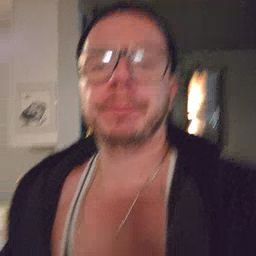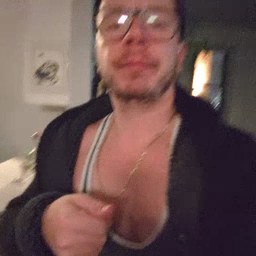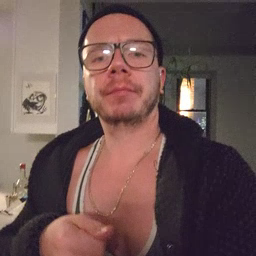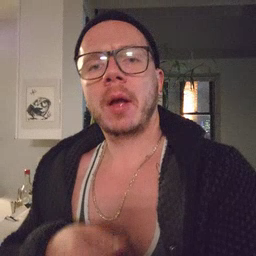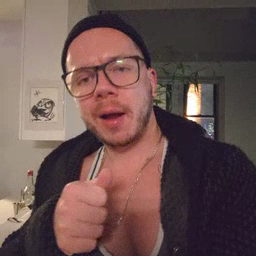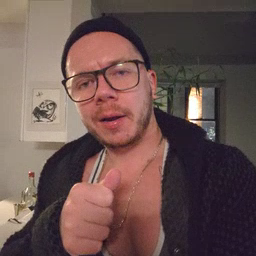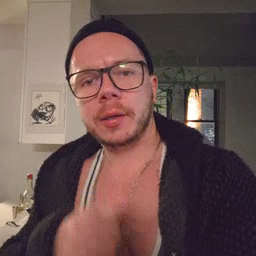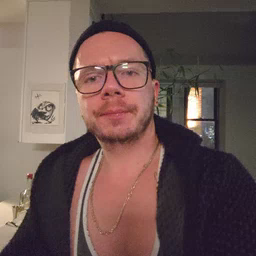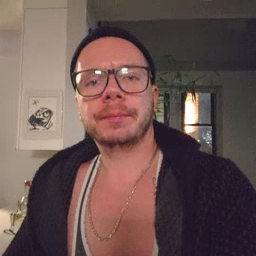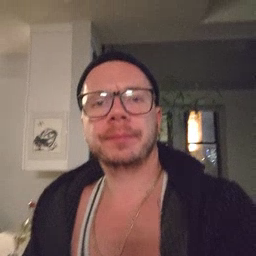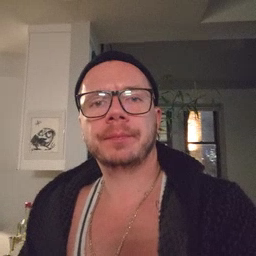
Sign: hide